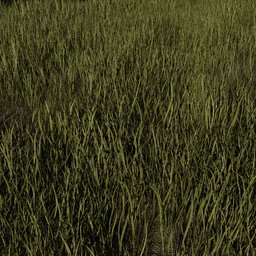
Label: nature